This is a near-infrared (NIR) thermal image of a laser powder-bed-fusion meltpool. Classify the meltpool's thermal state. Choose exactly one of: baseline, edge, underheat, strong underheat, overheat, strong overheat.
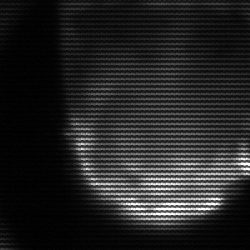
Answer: edge